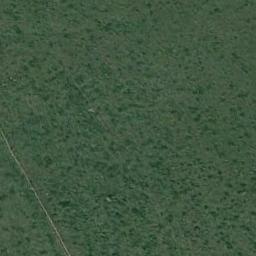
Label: meadow